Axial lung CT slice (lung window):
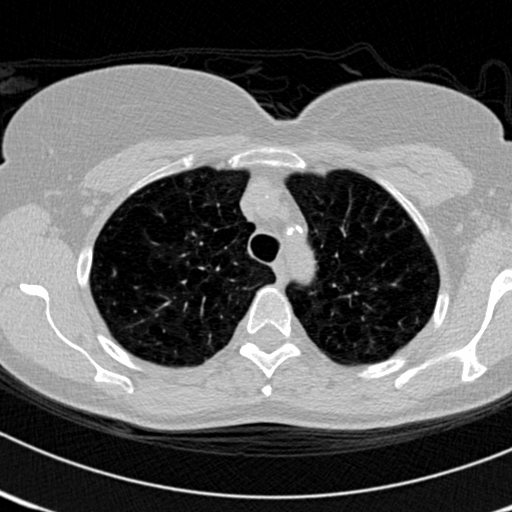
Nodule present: no